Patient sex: M
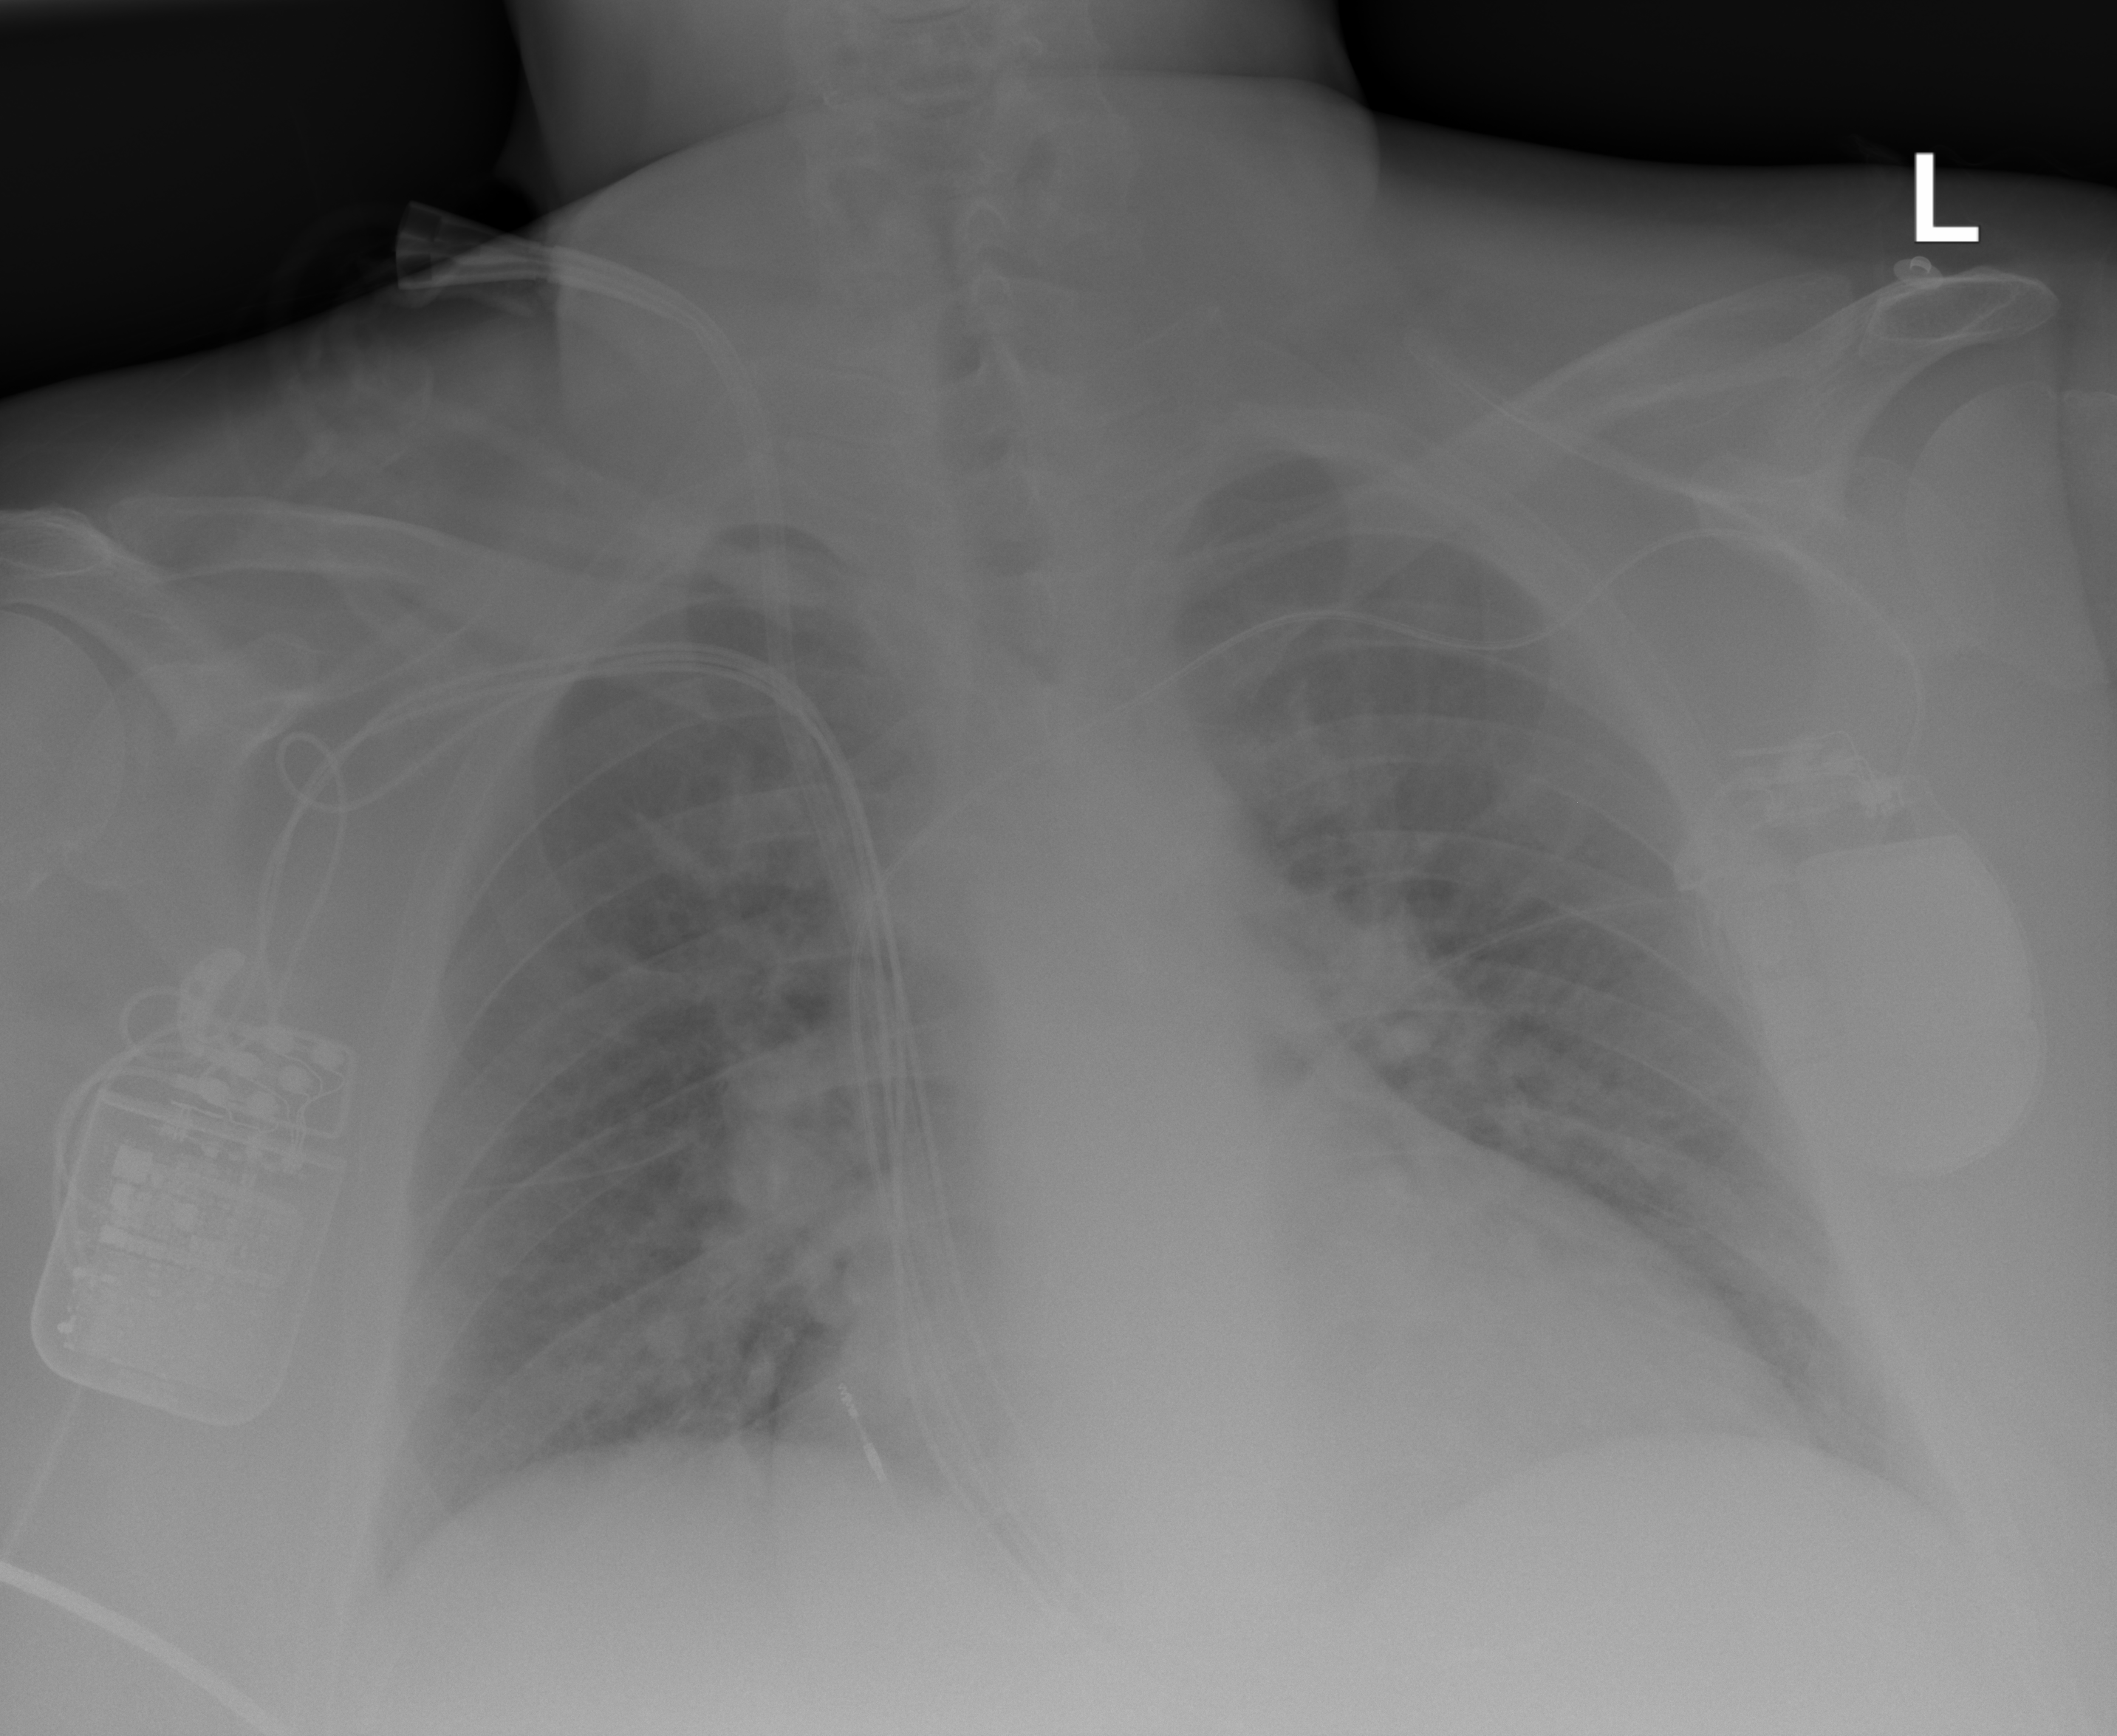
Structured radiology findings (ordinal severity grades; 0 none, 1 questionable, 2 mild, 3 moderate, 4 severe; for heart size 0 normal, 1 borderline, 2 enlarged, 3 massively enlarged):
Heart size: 2
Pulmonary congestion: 2
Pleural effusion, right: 0
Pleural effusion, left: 0
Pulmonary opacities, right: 2
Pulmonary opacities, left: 2
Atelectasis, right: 0
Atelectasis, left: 0